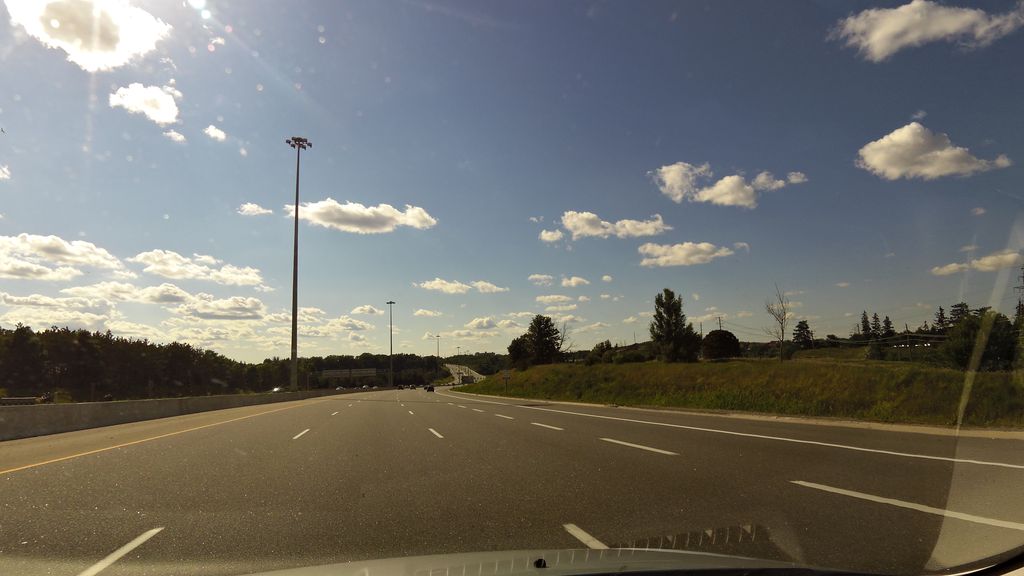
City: kitchener-waterloo